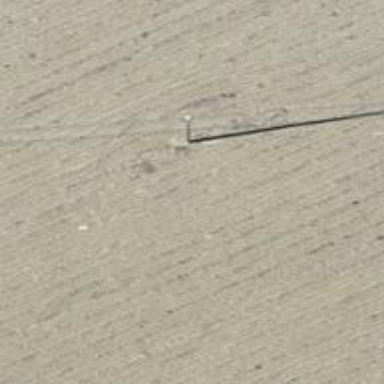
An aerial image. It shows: Power pole.